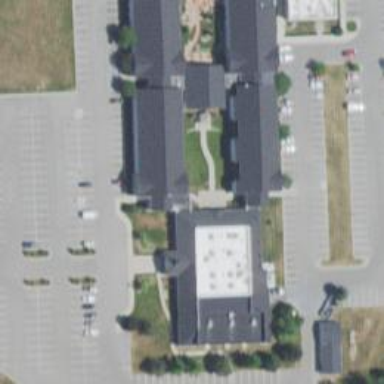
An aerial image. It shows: Hotel building.